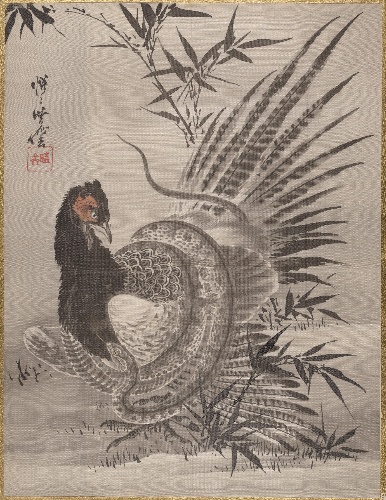
Artist: Kawanabe Kyōsai 河鍋暁斎
Artist bio: Japanese, 1831–1889
Date: ca. 1887
Object type: Album leaf
Classification: Paintings
Medium: Album leaf; ink and color on silk
Culture: Japan
Period: Meiji period (1868–1912)
Dimensions: 14 1/4 x 10 7/8 in. (36.2 x 27.6 cm)
Department: Asian Art
Credit line: Charles Stewart Smith Collection, Gift of Mrs. Charles Stewart Smith, Charles Stewart Smith Jr., and Howard Caswell Smith, in memory of Charles Stewart Smith, 1914
Accession year: 1914
Repository: Metropolitan Museum of Art, New York, NY
Tags: Pheasants|Snakes